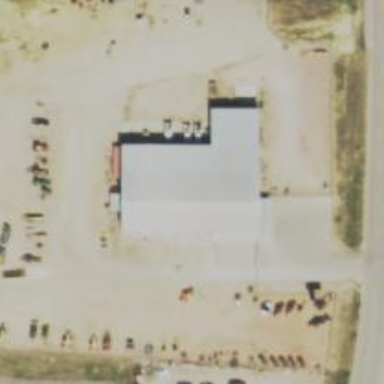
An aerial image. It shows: Building with gabled roof.